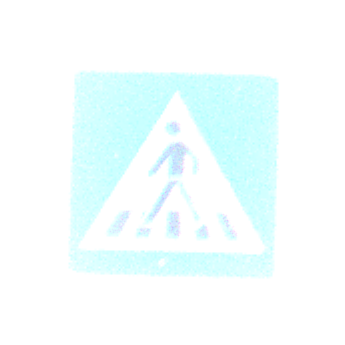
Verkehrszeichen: FussgaengerueberwegRechts
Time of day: MorningAfternoon
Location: Outdoor (RoadRail)
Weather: Clear
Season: NotSpecified
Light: Natural